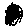
Label: hexagon